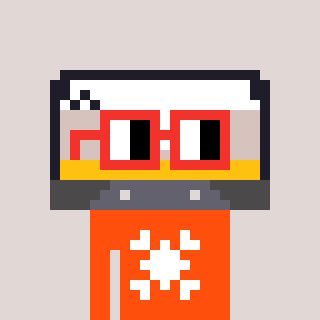
a pixel art character with square red glasses, a cassette tape-shaped head and a orange-colored body on a warm background